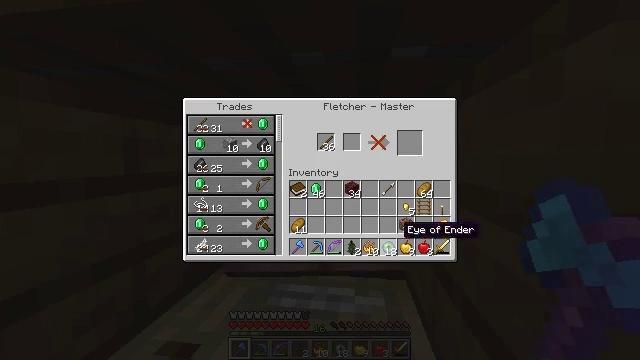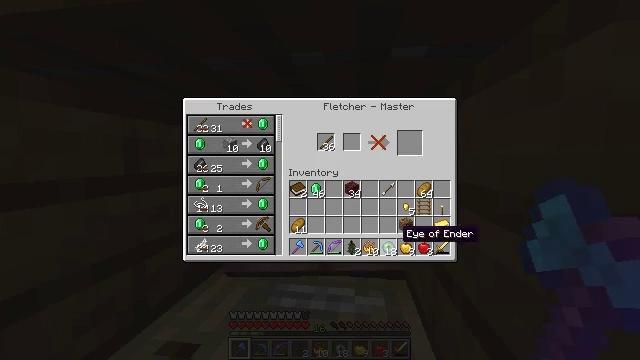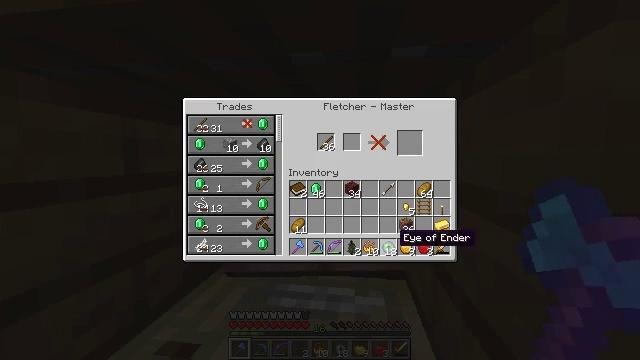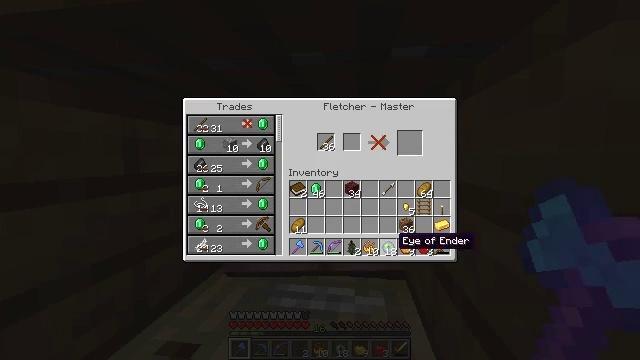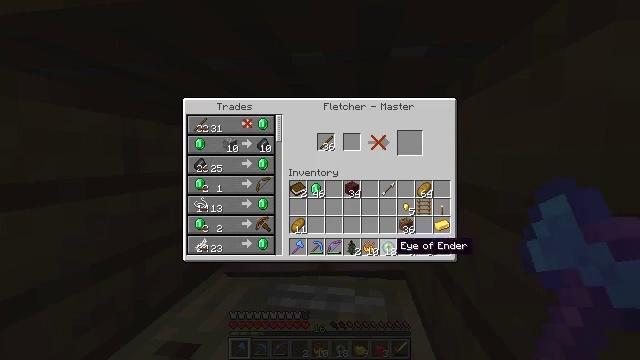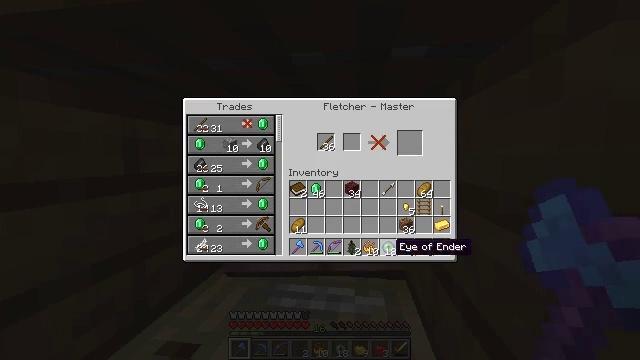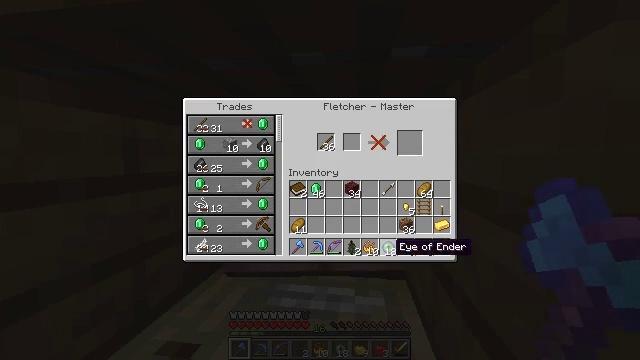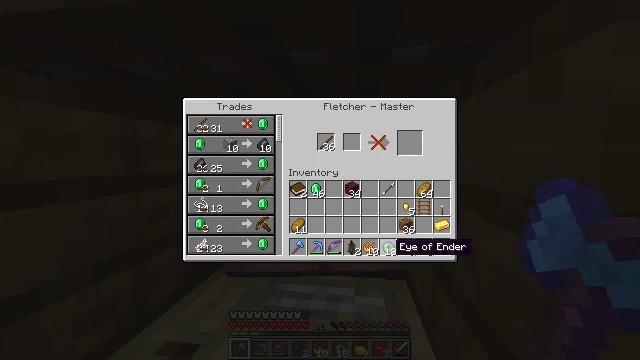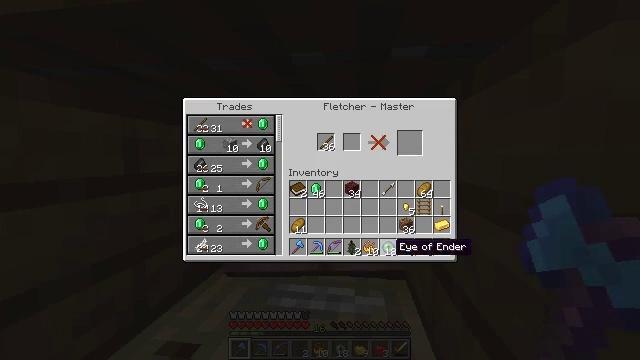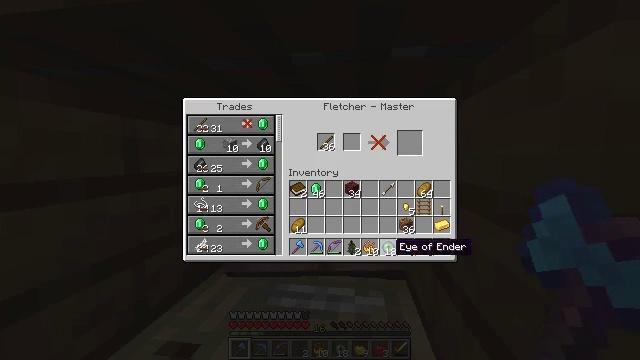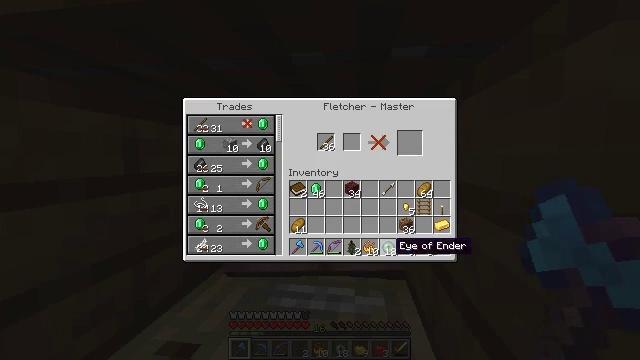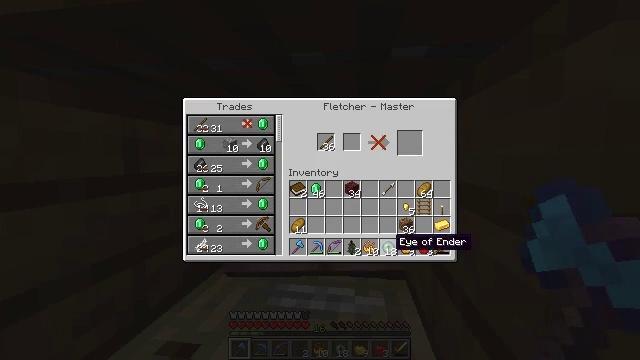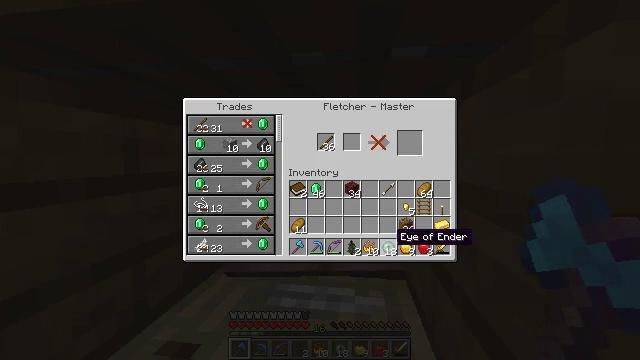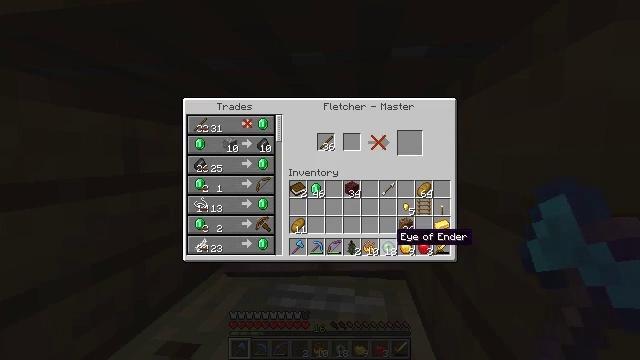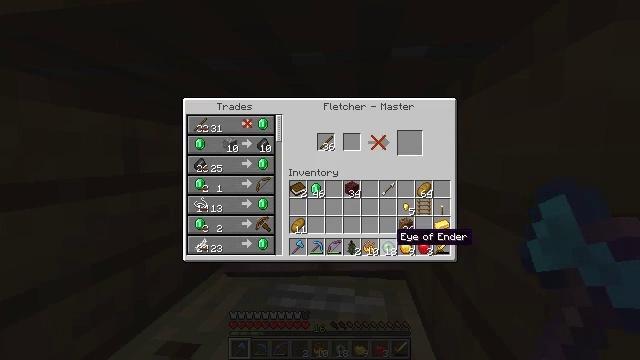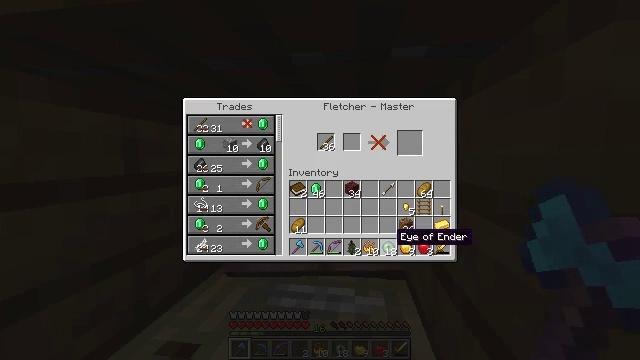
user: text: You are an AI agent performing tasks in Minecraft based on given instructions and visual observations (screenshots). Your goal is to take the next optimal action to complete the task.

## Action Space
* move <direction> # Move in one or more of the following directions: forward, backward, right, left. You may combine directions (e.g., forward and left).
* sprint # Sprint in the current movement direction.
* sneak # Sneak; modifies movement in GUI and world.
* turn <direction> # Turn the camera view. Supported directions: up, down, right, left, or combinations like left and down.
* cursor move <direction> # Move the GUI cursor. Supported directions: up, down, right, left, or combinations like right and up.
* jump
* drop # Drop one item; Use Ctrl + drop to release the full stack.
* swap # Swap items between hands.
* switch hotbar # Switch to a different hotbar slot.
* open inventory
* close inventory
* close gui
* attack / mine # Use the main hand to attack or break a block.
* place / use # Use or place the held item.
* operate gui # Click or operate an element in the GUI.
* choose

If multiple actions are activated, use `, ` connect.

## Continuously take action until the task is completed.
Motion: motion action
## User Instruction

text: Create an ender pearl.
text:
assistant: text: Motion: no_op
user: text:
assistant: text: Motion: no_op
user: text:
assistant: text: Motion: no_op
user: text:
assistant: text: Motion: no_op
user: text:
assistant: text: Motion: no_op
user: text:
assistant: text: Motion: no_op
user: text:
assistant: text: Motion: no_op
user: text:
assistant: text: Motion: no_op
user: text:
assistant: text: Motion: no_op
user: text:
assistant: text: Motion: no_op
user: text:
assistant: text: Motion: no_op
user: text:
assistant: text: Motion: no_op
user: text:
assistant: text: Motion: no_op
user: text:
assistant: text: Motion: no_op
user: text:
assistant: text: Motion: no_op
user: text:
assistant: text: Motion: no_op
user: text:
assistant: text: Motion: no_op
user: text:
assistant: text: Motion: no_op
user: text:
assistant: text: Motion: no_op
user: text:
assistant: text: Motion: no_op
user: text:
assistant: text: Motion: no_op
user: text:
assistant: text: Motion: no_op
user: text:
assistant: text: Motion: no_op
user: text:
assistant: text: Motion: no_op
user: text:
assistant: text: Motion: no_op
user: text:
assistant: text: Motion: no_op
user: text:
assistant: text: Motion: no_op
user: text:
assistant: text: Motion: no_op
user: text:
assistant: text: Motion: no_op
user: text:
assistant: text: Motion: no_op